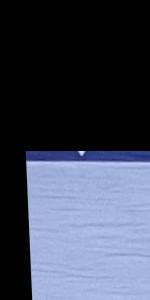
Label: Empty